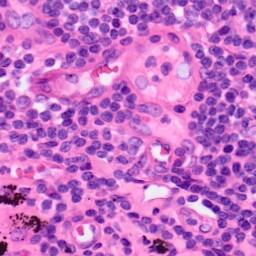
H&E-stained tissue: Lung